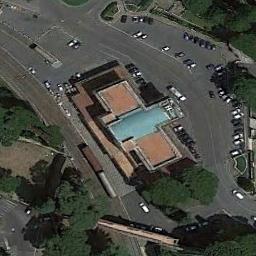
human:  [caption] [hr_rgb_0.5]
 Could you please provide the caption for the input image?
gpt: This is a church with lots of open space around it .

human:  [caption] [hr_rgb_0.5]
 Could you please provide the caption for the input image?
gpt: The church with an orange-green cross-shaped roof is surrounded by some roads .

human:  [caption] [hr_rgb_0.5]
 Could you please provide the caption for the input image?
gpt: A church with a brown and cyan roof, Surrounded by trees and a road with many cars on the road .

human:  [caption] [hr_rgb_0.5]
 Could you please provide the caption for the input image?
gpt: The church is next to a road with some cars .

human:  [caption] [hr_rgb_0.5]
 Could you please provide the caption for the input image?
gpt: A church with a blue and orange top by the roadside .